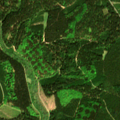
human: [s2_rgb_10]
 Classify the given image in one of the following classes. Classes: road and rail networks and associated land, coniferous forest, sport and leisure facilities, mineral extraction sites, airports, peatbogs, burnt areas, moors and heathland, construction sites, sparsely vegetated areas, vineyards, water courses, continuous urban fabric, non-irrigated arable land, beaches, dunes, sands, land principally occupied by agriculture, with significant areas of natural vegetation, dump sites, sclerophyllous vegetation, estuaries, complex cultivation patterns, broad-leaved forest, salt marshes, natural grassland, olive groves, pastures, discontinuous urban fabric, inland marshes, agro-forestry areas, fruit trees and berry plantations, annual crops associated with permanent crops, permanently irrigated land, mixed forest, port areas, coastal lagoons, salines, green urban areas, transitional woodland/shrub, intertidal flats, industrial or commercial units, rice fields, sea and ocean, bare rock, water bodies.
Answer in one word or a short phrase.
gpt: coniferous forest, mixed forest